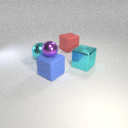
large cyan metal sphere behind large blue rubber cube